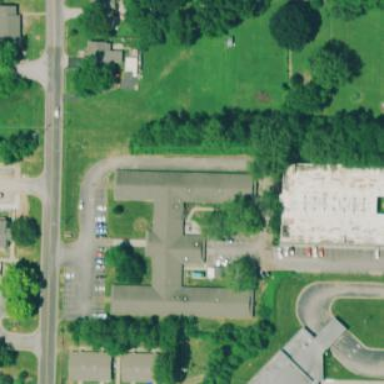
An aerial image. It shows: Nursing home building.